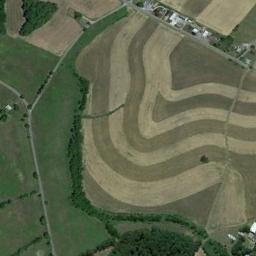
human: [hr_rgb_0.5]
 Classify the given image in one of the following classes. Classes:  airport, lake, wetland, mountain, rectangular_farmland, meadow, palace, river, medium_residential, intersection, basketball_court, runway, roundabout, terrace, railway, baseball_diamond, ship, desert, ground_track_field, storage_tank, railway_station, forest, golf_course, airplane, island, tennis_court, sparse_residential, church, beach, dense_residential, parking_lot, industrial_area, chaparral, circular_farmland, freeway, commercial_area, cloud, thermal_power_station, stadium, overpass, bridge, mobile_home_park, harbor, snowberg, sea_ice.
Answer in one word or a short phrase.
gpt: terrace